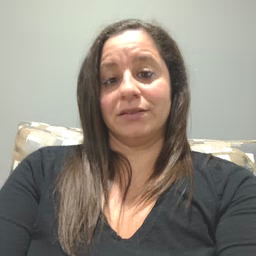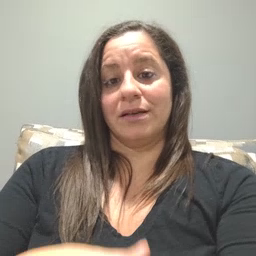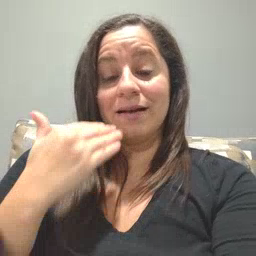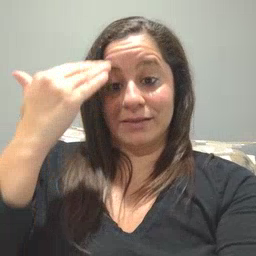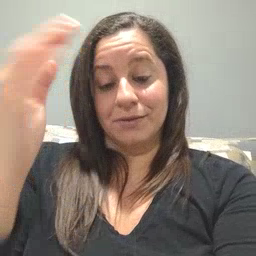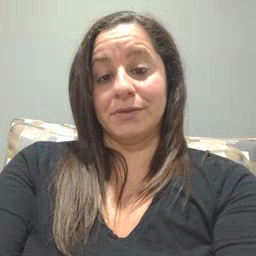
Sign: head